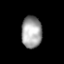
Tissue: lung
Cell type: Endothelial cells
Senescence score: 0.2014
Nuclear area (px): 636
Mean DAPI intensity: 162.494